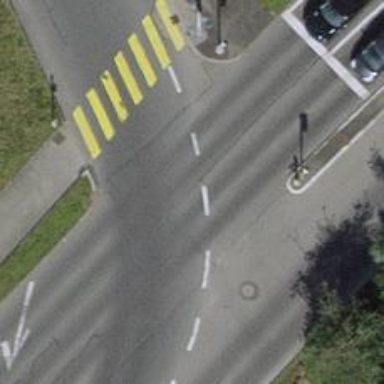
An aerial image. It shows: Road with traffic signals.